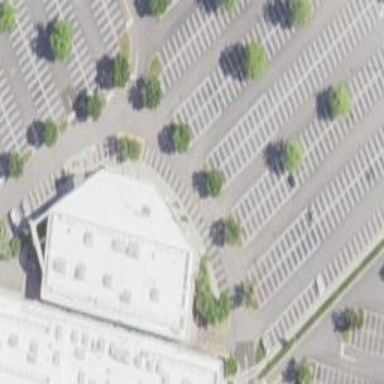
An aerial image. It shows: Parking area with surface.